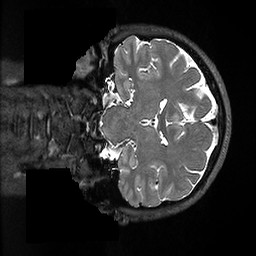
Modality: T2w
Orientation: coronal
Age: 25
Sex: male
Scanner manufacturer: ge
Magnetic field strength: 3 T
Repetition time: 3.202 s
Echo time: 0.06609 s